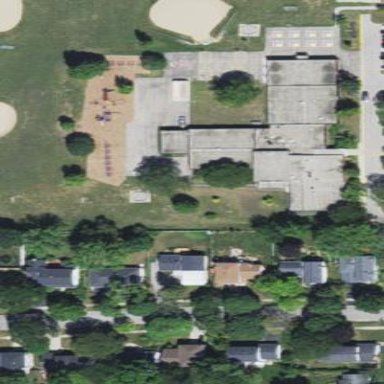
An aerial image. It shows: School building.